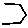
Label: hexagon